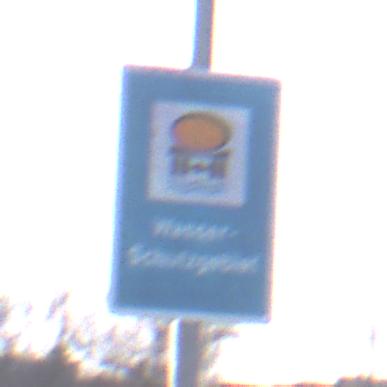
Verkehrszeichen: Wasserschutzgebiet
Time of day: MorningAfternoon
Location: Outdoor (Nature)
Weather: PartlyCloudy
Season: NotSpecified
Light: Natural